A spectrogram of one vibration snapshot from a rotating bearing is shown (time on one axis, frequency on the other). Determine the bearing's health state. Answer with exactly one of: normal, inner_race, outer_race, ball.
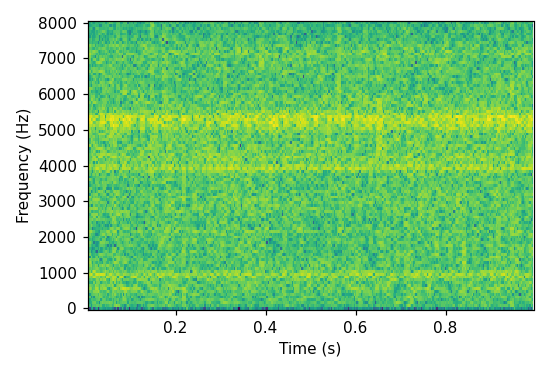
Answer: inner_race